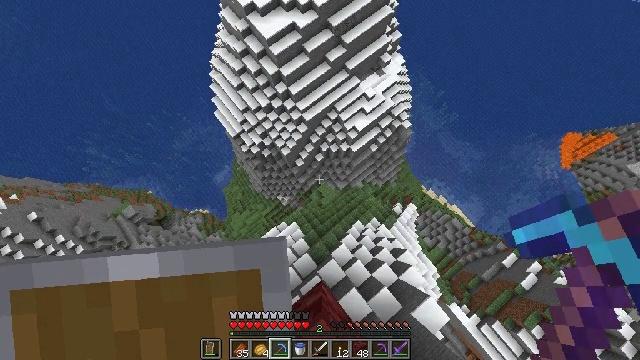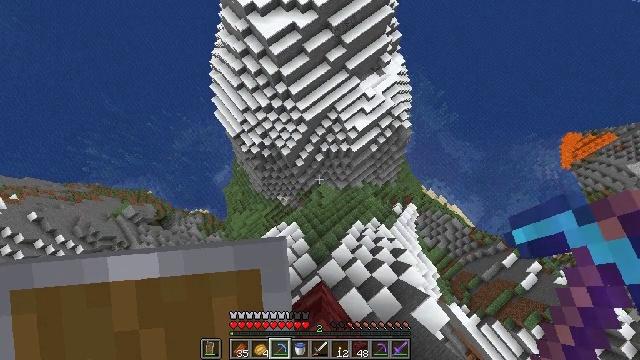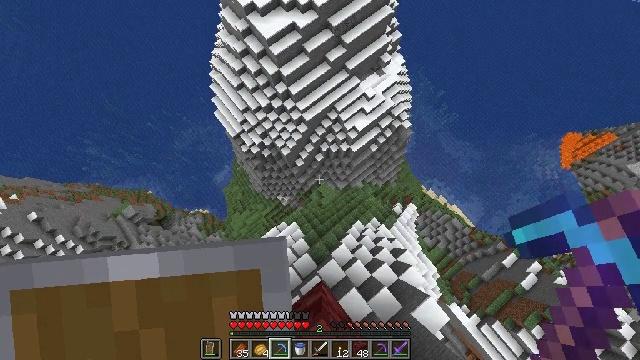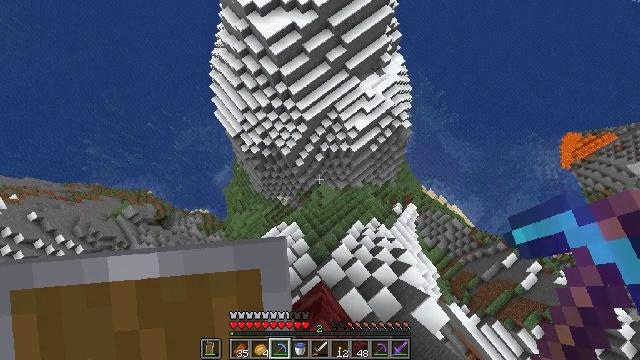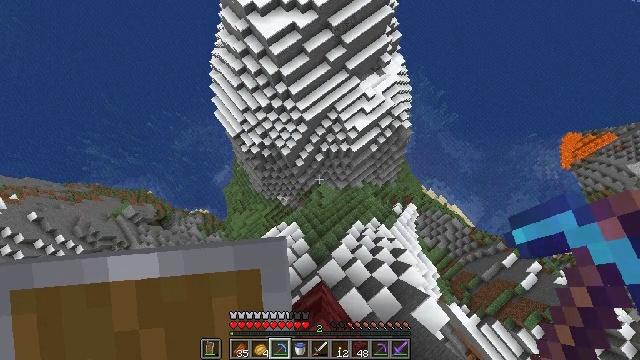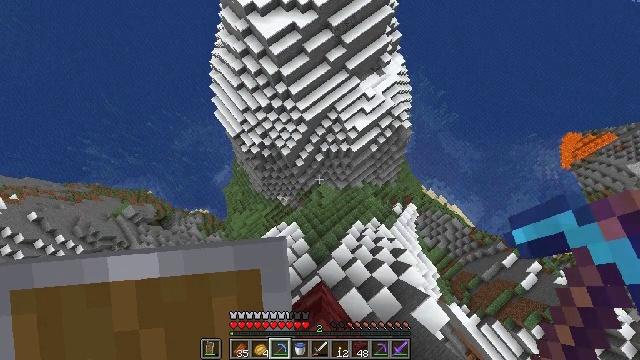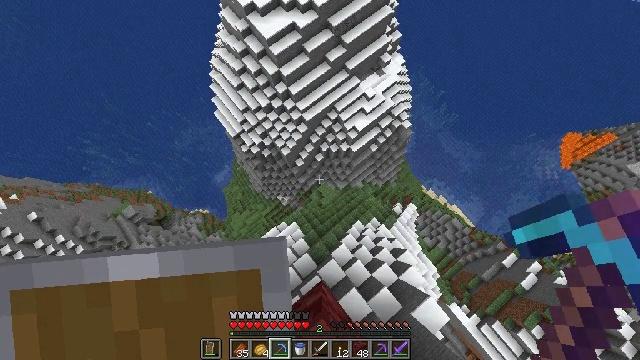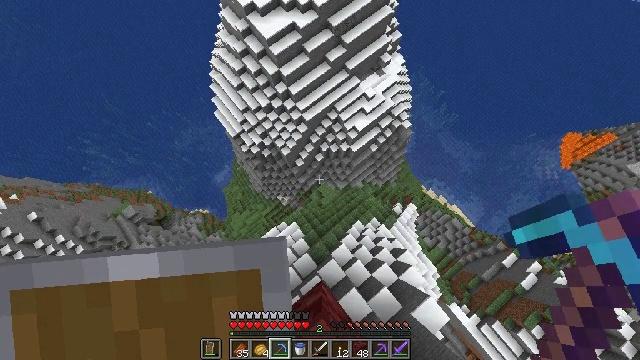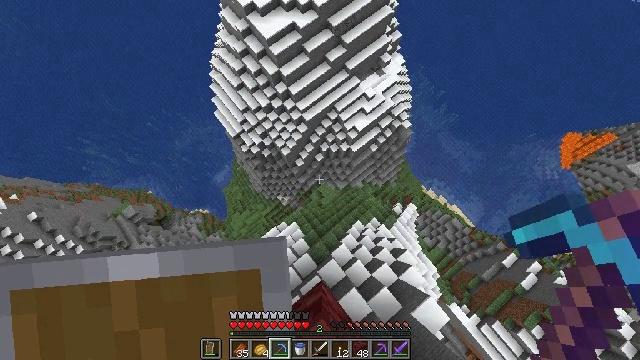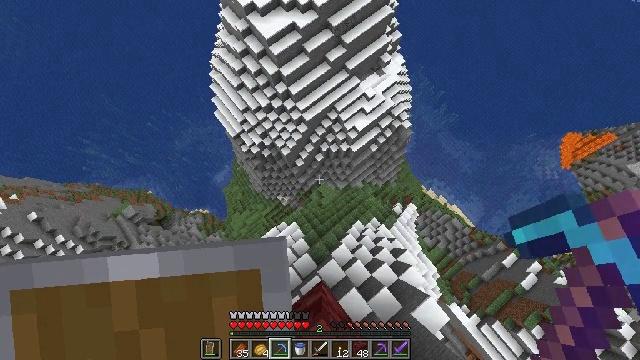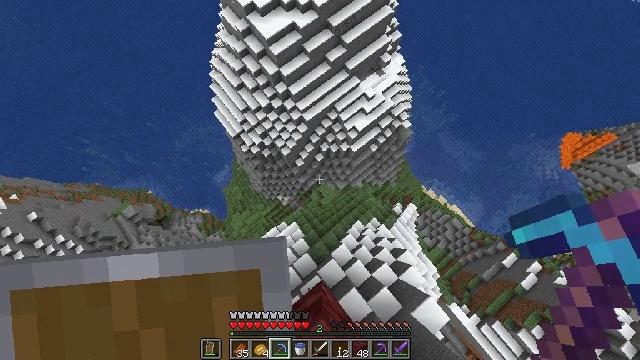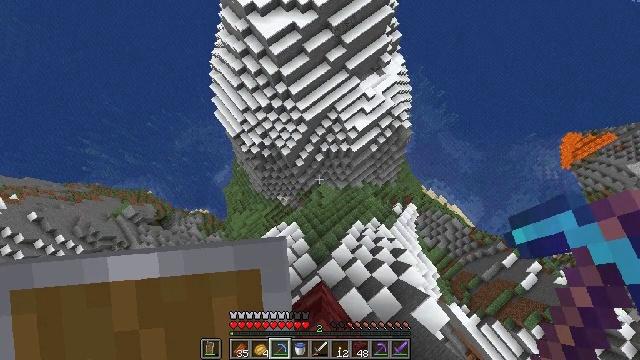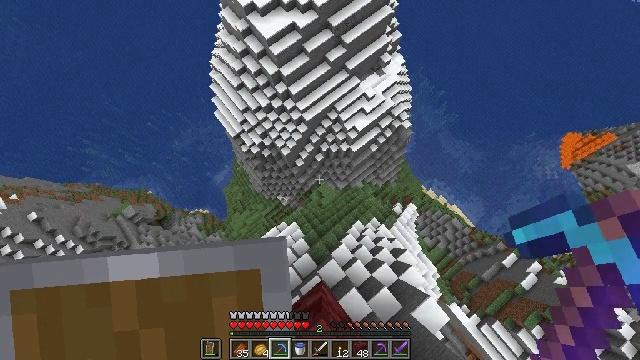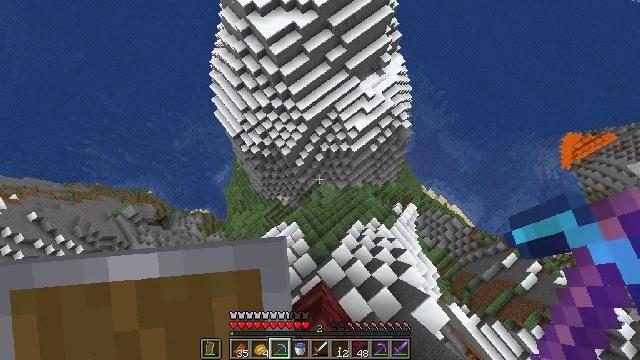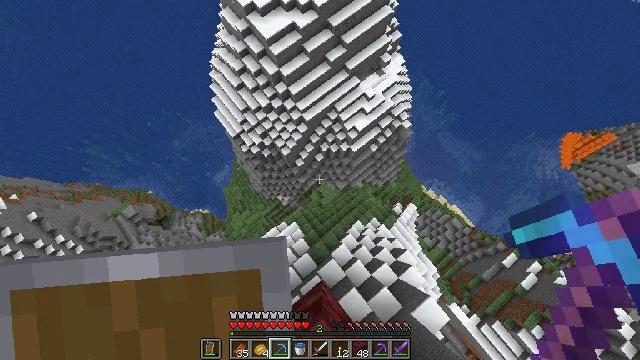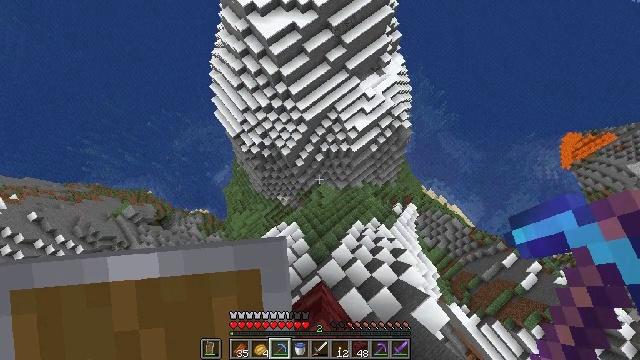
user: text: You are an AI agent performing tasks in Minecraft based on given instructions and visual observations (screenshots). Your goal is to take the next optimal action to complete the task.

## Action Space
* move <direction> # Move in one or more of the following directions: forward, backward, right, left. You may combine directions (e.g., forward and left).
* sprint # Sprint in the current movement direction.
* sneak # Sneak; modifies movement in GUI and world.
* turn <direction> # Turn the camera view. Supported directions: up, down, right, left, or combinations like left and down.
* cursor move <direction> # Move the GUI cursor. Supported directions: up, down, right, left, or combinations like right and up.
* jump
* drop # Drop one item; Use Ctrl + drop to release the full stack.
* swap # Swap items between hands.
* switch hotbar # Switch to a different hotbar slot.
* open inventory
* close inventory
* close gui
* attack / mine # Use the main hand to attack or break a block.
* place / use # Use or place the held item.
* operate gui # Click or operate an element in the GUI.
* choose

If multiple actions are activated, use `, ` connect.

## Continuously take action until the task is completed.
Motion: motion action
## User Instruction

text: Mine ice to use in an ice pathway.
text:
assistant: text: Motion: sneak
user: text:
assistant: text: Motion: sneak
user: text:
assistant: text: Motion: sneak
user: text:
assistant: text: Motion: sneak
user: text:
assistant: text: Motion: sneak
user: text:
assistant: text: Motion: sneak
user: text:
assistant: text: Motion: sneak
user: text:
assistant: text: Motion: sneak
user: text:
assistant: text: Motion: sneak
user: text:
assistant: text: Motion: sneak
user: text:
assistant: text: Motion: sneak
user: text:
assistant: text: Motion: sneak
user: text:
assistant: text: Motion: sneak
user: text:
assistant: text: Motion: sneak
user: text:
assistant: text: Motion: sneak
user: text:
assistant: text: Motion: sneak
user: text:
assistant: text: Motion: sneak
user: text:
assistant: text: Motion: sneak
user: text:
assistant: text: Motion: sneak
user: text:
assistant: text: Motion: sneak
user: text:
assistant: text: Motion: sneak
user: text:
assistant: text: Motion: sneak
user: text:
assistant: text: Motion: sneak
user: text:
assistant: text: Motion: sneak
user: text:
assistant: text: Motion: sneak
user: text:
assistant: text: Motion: sneak, turn left
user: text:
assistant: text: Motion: sneak
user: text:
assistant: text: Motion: sneak
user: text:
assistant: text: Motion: sneak
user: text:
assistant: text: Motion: sneak